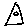
Label: triangle